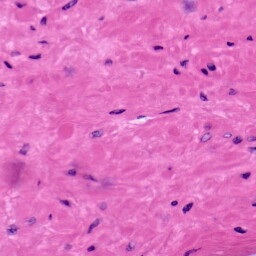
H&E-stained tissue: Prostate